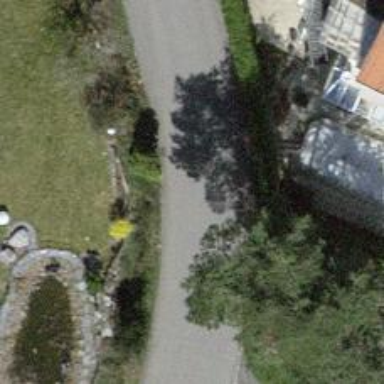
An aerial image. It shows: Residential road.